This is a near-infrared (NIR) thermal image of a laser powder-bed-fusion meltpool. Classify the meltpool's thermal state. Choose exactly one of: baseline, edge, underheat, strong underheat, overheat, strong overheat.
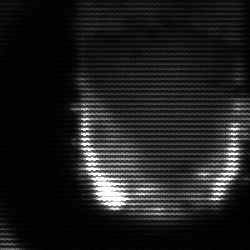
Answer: baseline